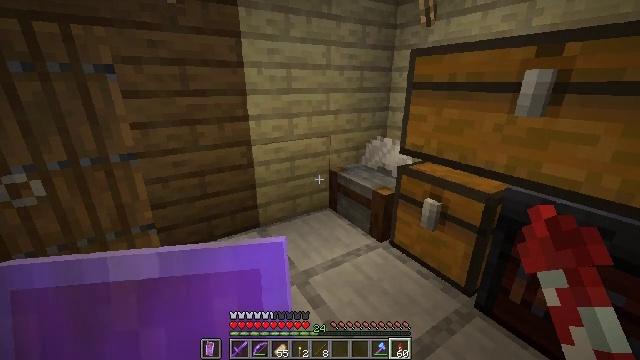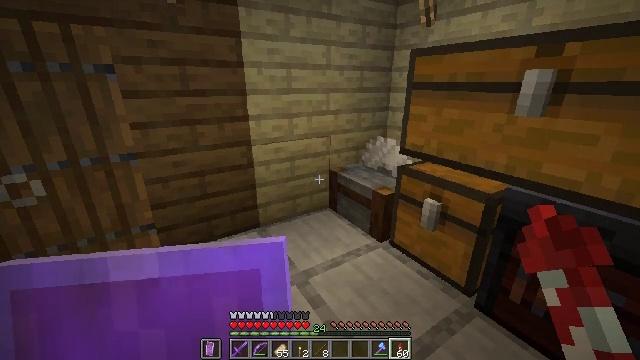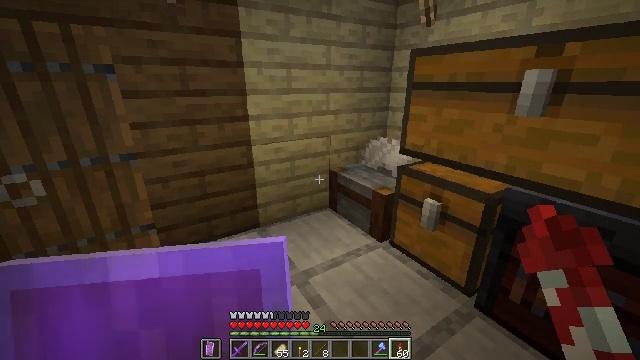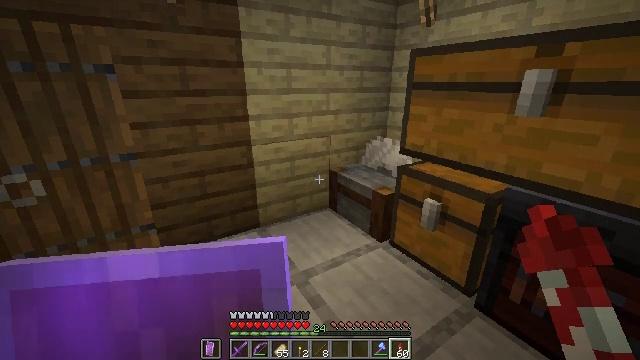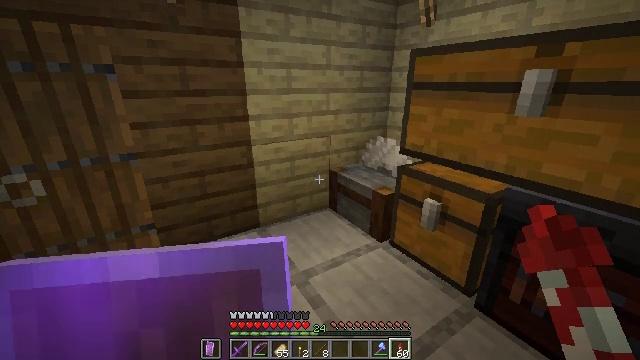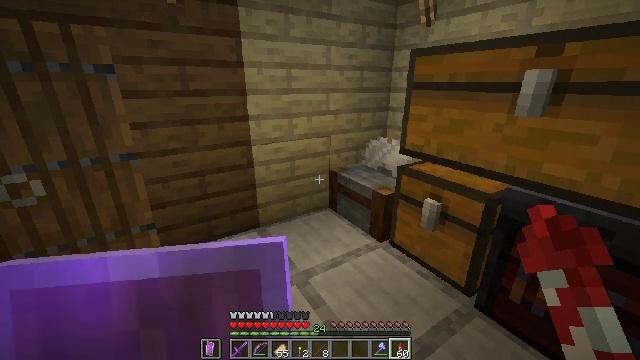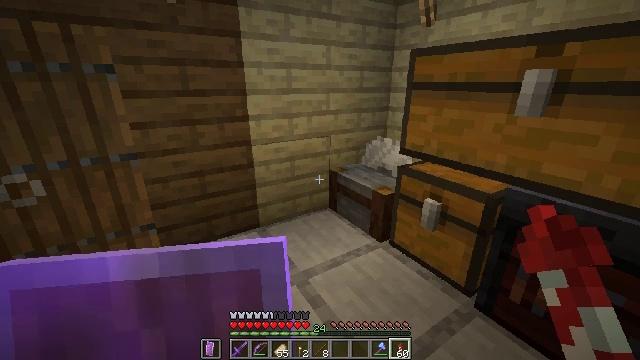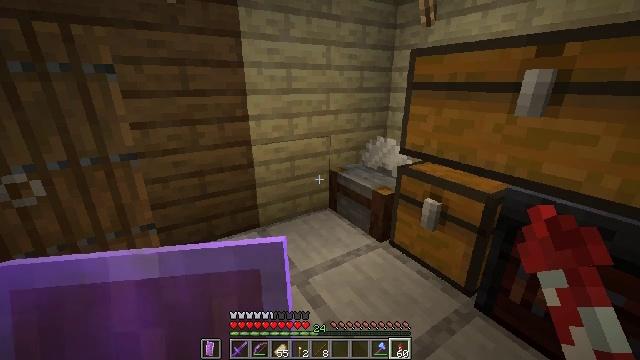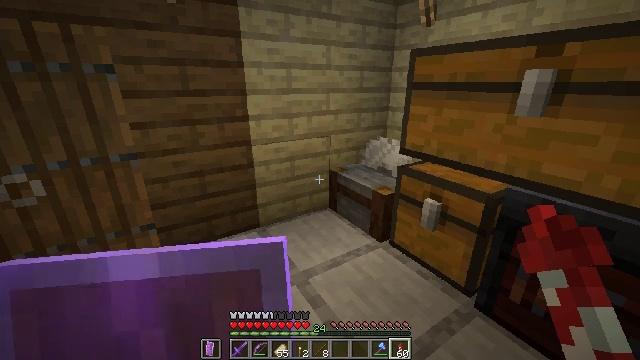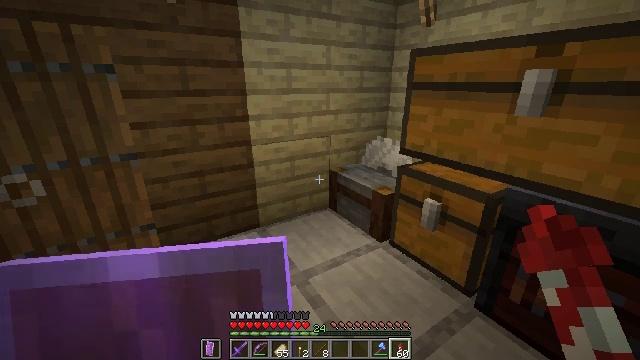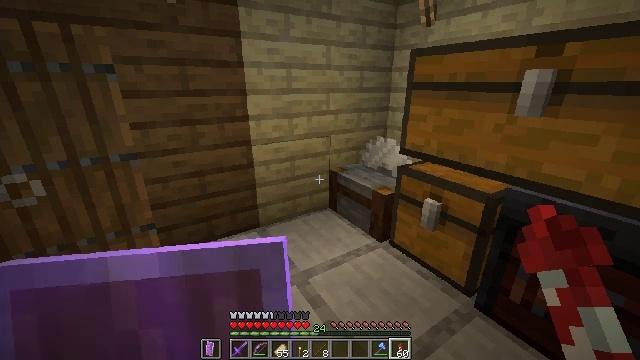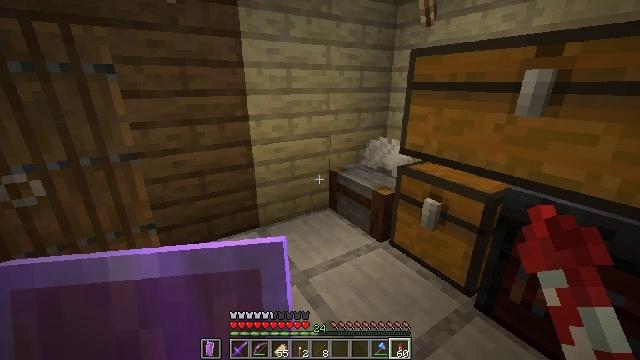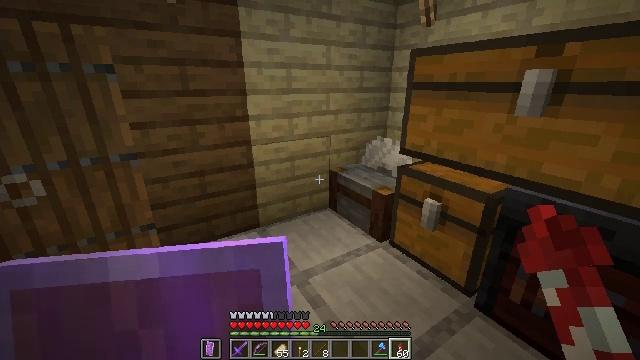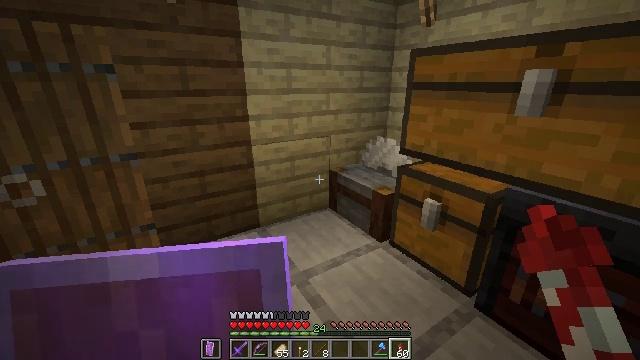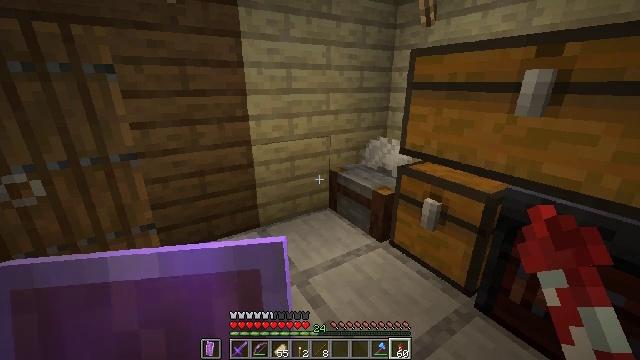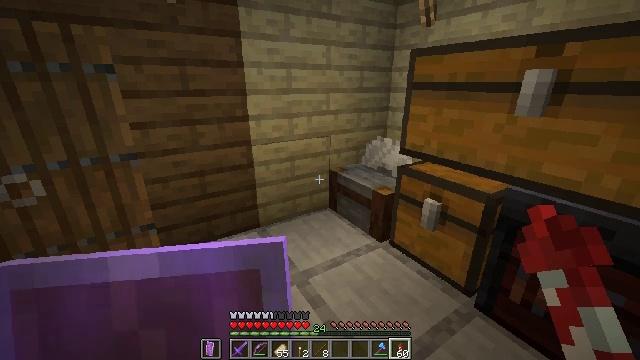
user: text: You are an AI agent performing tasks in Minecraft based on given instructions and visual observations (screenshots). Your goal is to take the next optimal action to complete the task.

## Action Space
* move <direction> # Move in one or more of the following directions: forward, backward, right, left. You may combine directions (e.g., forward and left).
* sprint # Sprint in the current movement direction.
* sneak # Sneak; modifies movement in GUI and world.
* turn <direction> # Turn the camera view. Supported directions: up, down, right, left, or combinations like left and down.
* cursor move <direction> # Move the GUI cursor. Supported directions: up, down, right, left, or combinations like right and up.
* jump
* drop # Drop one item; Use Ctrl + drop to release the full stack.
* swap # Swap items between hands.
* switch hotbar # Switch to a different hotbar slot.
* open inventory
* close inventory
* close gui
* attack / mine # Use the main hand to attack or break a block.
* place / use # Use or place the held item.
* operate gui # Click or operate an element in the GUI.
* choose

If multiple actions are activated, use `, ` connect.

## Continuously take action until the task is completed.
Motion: motion action
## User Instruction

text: Mine blackstone blocks.
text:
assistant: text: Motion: no_op
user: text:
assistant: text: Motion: no_op
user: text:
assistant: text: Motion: no_op
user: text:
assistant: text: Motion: no_op
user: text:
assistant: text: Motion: no_op
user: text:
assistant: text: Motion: no_op
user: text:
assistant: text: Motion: no_op
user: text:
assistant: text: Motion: no_op
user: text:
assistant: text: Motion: no_op
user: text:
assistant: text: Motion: no_op
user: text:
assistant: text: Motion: no_op
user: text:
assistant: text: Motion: no_op
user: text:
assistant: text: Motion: no_op
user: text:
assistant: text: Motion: no_op
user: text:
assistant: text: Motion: no_op
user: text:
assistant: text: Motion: no_op
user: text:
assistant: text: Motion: no_op
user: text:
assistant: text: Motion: no_op
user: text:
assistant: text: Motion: no_op
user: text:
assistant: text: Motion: no_op
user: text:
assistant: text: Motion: no_op
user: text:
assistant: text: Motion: no_op
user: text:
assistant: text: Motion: no_op
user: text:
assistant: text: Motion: no_op
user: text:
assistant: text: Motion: no_op
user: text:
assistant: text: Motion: no_op
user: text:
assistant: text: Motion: no_op
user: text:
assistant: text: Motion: no_op
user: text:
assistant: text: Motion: no_op
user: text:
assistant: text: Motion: no_op